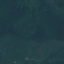
Land use / land cover: Forest